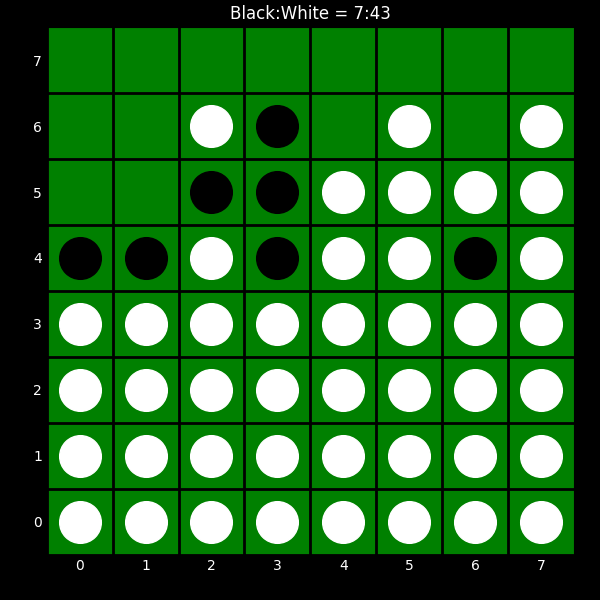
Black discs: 7
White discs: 43